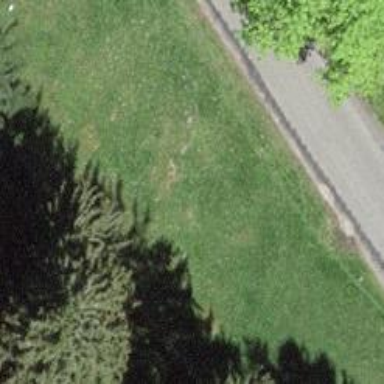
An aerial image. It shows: Path.